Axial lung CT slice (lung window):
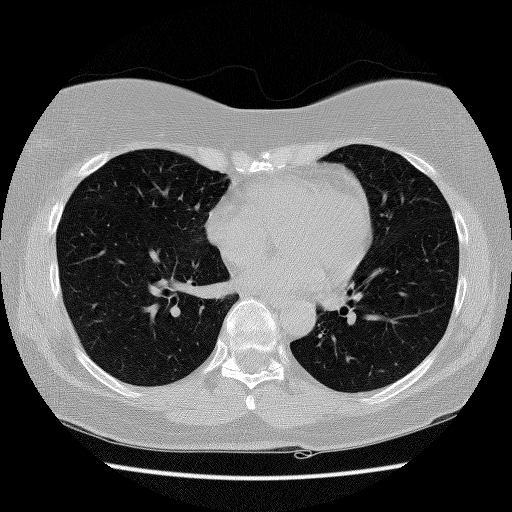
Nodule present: no